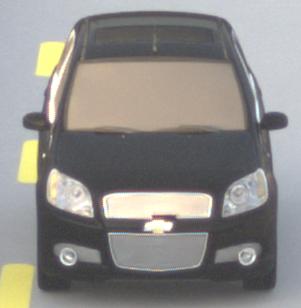
Make: Chevrolet
Model: Aveo 1.2
Detailed model: Aveo
Model produced from: 2008/06
Model produced until: 2011/01
Doors: 3
Color: black
Road condition: dry road
Daytime: sunrise or sunset
Contrast: low contrast